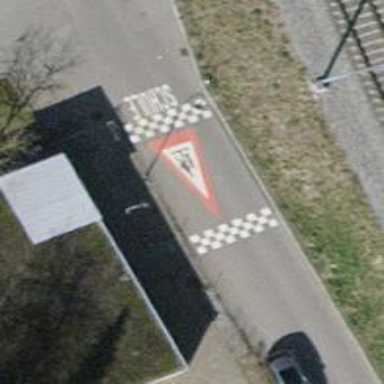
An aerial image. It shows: Table-style traffic calming feature.